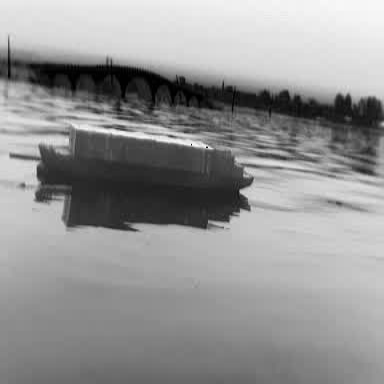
There is a fishing_boat in the infrared image.